Question: I have been trying to resolve this issue for about a week now. Either I am missing something really obvious or the problem is on the server side of the API, or server is intentionally stalling me (I coded in python).
What I am trying to do:
1. I am trying to get financial data (bter market depth for all markets). The problem is the exchange service's api only supports getting data for only one market (total around 75-85, variable) So I decided that I am going to start a thread for each market
2. Every thread will handle one market, try to get data for that market, if successful return, if not add the market back to queue to be handled by a new thread later
3. Do this until all markets are covered, and repeat indefinitely to keep the data up-to-date
I coded this in python, using requests library. It works fine for a few iterations, but then server stops responding. To overcome this, I added timeout to requests.get. It times out, but the server does not respond to new queries either, for around 1 minute. Then everything works smoothly for a few iterations again, then things stall, and this repeats.
Here is the python code.
'''
import requests, json
import thread, threading
from time import sleep, clock
#Get queue
conn = requests.get('http://data.bter.com/api/1/pairs/')
mainQueue = json.loads(conn.content)
conn.close()
#Variable globals
marketCount = 0
queue = mainQueue[:]
#Static globals
lock = threading.Lock()
completeSize = len(queue)
def getOrderData(marketid):
global queue, marketCount
try:
data = requests.get(str('http://data.bter.com/api/1/depth/'
+marketid), timeout = 3)
except:
with lock:
print "Timed out: %s" % marketid
queue.append(marketid)
return
with lock:
marketCount += 1
data.close()
return
while True:
print "##################################"
#Initialize data
crT = clock()
marketCount = 0
queue = mainQueue[:]
#Start retrieving all markets
while marketCount != completeSize:
while len(queue) == 0 and marketCount != completeSize:
sleep(0.01)
if marketCount != completeSize:
marketid = queue.pop(0)
thread.start_new_thread(getOrderData, (marketid,))
#Print time spent
print "Finished, total time:",clock()-crT
sleep(1)
'''
Here is the way program behaves during runtime.

Finished indicates that I got all the financial data once, and starting to update it again. As you can see, it seems that everything works fine, and then it starts stalling, timing out. All of a sudden, things start working normally again. I also noticed that after I close get connection with data.close(), a tcp connection with state TIME_WAIT remains in the tcp monitoring program for a long time. After a few iterations, there are TONS of them, just waiting with the TIME_WAIT state.
So, here is my question
1. Is it possible that, of all the TCP connections that remain in the TIME_WAIT state, are waiting for the server to send them some sort of signal to release them? If so, is it possible that server stops responding to me because I have too many (alive? active?) connections at once?
2. If not, why does that stalling period where all my get requests keep timing out happen? Is it because server might have a limit on queries per client per minute? and when I reach that, about after a minute, it magically starts working normally again,
3. I have TONS and TONS of TCP connections waiting in TIME_WAIT state and they keep accumulating. (I start around 80 connections per second. If 4 minutes is what it takes for connections to get released completely, that would be 19200 connections accumulated) How to resolve this, is it a problem at all?
4. I start so many threads. Is it a problem?
5. Getting all the data in a linear fashion, one market after another is not an option, too slow, data will be out of date. Any other ways I can keep the entire markets data up to date ?(max 3 sec age)
6. Anything else you wanna tell me?
I am aware that my code does not save the data, yet. I am just trying to get it first. Code is bad, but since I am testing a short snipped I did not bother with commenting (I changed it so many times trying to find a way)
Thanks in advance. I really hope I can overcome this.
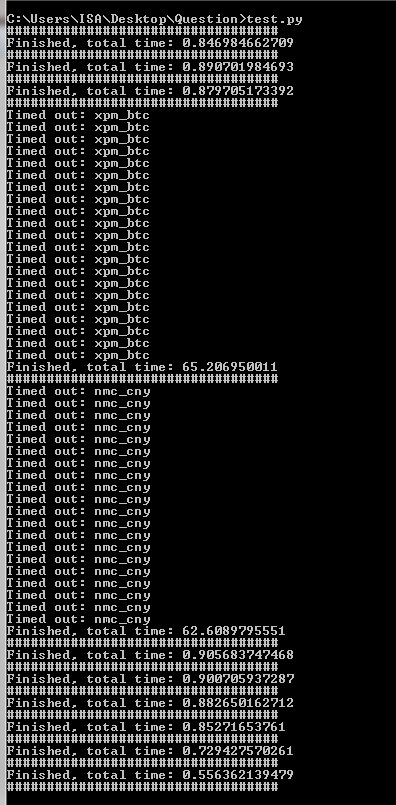
Answer: You are executing requests very frequently, which is most likely not allowed by the server. The technique they are probably using is called , have a look at <URL>, they have a nice explanation about it.